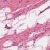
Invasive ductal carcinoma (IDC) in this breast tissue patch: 0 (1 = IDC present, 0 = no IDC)